Question: I am trying to create a table that looks like this using classic HTML table constructs:

Thinking left to right I came up with the following HTML which was a disaster. Am I missing something?
'''
<html>
<body>
<table border = 1 width=640 height=480>
<tr>
<td rowspan=2 colspan=2>1</td>
<td rowspan=4 colspan=4>2</td>
<td rowspan=2 colspan=2>3</td>
<tr>
<td rowspan=2 colspan=2>4</td>
<td rowspan=2 colspan=2>5</td>
</tr>
<tr>
<td rowspan=4 colspan=4>6</td>
<td rowspan=2 colspan=2>7</td>
<td rowspan=1 colspan=1>8</td>
<td rowspan=1 colspan=1>9</td>
</tr>
<tr>
<td rowspan=1 colspan=1>10</td>
<td rowspan=1 colspan=1>11</td>
</tr>
<tr>
<td rowspan=2 colspan=2>12</td>
<td rowspan=2 colspan=2>13</td>
</tr>
</table>
</body>
</html>
'''
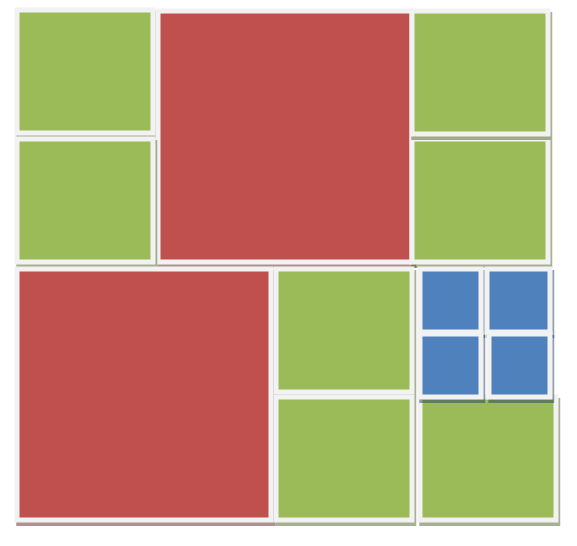
Answer: One table styled with CSS.
'''
<table>
<tr>
<td class="green"></td>
<td colspan="2" rowspan="2" class="red"></td>
<td class="green" colspan="2"></td>
</tr>
<tr>
<td class="green"></td>
<td class="green" colspan="2"></td>
</tr>
<tr>
<td colspan="2" rowspan="3" class="red"></td>
<td rowspan="2" class="green"></td>
<td class="blue"></td>
<td class="blue"></td>
</tr>
<tr>
<td class="blue"></td>
<td class="blue"></td>
</tr>
<tr>
<td class="green"></td>
<td colspan="2" class="green"></td>
</tr>
</table>
'''
'''
table {
table-layout: fixed;
border-collapse: collapse;
max-width: 8em;
width: 100%;
}
td {
border: 1px solid white;
}
.green {
background: rgb(155,187,89);
height: 2em;
width: 2em;
}
.red {
background: rgb(192,80,77);
height: 4em;
width: 4em;
}
.blue {
background: rgb(79,129,189);
height: 1em;
width: 1em;
}
'''